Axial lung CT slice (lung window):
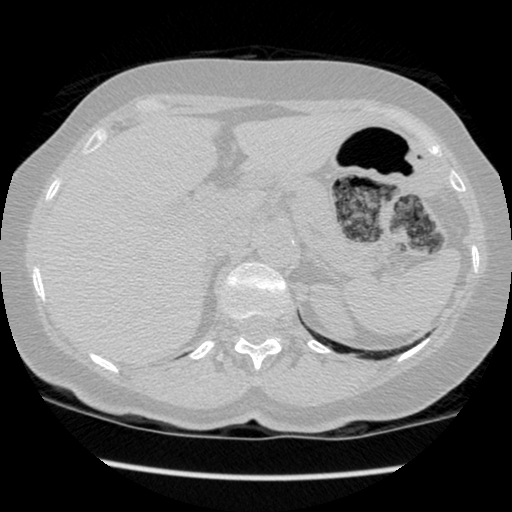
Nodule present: no